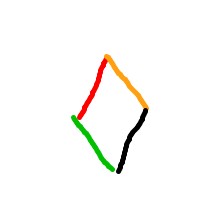
Shape: rhombus